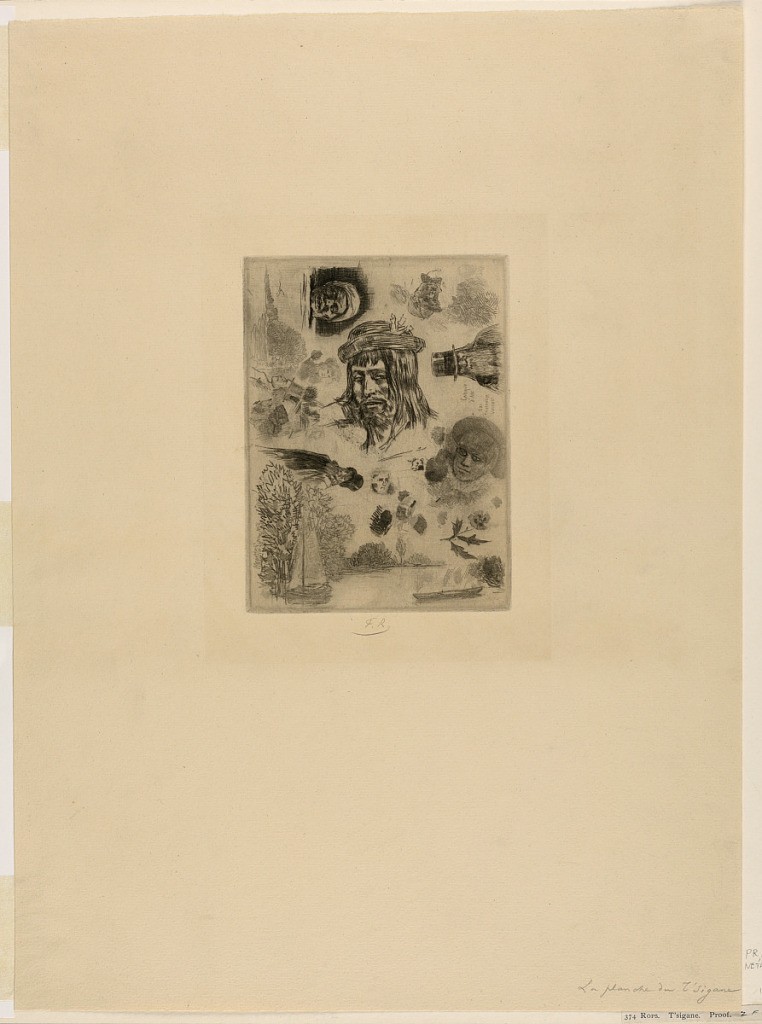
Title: La planche de Tzigane
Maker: Félicien Rops, Belgian, 1833 - 1898
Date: ca. 1875
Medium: Etching in dark brown ink on cream colored paper (proof state)
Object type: Print
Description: Vertical rectangle. Various sketches, including nine of heads and two landscapes.